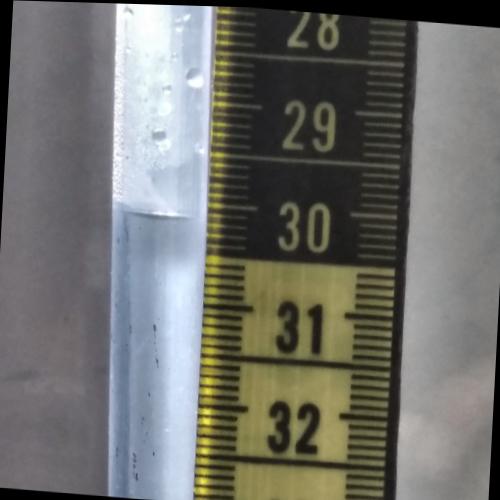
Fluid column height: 30.1 cm